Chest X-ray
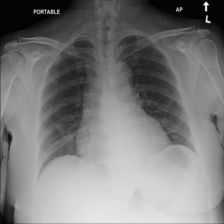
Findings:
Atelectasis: positive
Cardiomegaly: negative
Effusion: negative
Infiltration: negative
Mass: negative
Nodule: negative
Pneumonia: negative
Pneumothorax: negative
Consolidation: negative
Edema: negative
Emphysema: negative
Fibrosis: negative
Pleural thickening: negative
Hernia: negative